Интересное погодное явление может наблюдаться, когда профиль температуры в атмосфере имеет инверсию (сплошная синяя линия на рисунке). Инверсия имеет место на высотах между 1 км и 2 км. В этих условиях падающий снег частично плавится в более теплом слое, а затем частично замерзает до того, как упадет на землю в виде града.  Предположим, что маленькая сферическая градинка почти полностью расплавляется в ходе падения в атмосферном слое между $h_A$ и $h_B$, где температура выше температуры плавления.
Какая доля массы капли воды замерзает прежде, чем капля достигнет земли?
Найдите, по возможности точнее, температуру капли на уровне земли, если нет инверсии и профиль температуры описывается пунктирной линией на высоте, ниже 2 км. Пренебрегайте испарением, конденсацией и изменением размеров капли. Считайте, что вода и лед обладают очень высокой теплопроводностью, а плотность атмосферы не изменяется с высотой. Считайте, что удельные теплоемкости воды и льда равны $c_w = 4.2~кДж/(кг\cdot К)$ и $c_i = 2.1~кДж/(кг\cdot К)$ соответственно. Удельная теплота плавления льда $L = 334~кДж/кг$.
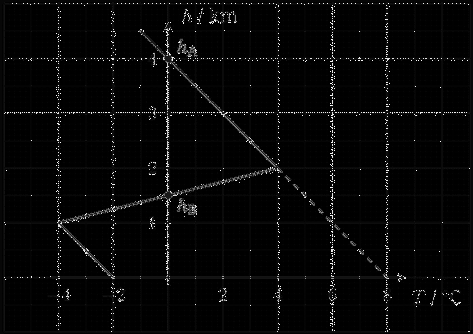
Какая доля массы капли воды замерзает прежде, чем капля достигнет земли?
Решение: Благодаря допущениям о постоянном размере градинки и постоянной плотности атмосферы, сила сопротивления приводит к постоянной скорости $v$ падения градинки в воздухе. Можно допустить, что температура градинки $T_d$ выше $h_A$ следует за профилем температуры атмосферы и остается постоянной и равной $T_0 = 0~^\circ\mathrm{C}$ в процессе плавления ниже данной высоты. Для небольших перепадов температуры $\Delta T = T-T_d$ поток тепла пропорционален этому перепаду $dQ/dt = k\Delta T$. Коэффициент $k$ зависит от геометрии градинки и ее скорости, а также от плотности воздуха. Так как они постоянны, то $k = \mathrm{const}$. В диапазоне высот от $h_A$ до $h_B$ скорость нагрева капли $$d Q=k\left(T-T_{0}\right) d t=-k\left(T-T_{0}\right) \frac{d h}{v}$$ Тепло, переданное градинке между $h_A$ и $h_B$ составляет $$Q=\frac{k A}{v}=m L$$ Здесь $A = 5.0~км~^\circ\mathrm{C}$ — площадь между кривой температуры и вертикальной осью в диапазоне от $h_A$ до $h_B$. Правая часть уравнения описывает тепло, необходимое для того, чтобы полностью расплавить градинку массой $m$. В области ниже $h_B$ жидкая градинка частично снова замерзает. В этом процессе температура опять постоянна. Массовая доля $\eta$ жидкости, замерзшей до достижения земли, снова может быть получена из площади $A' = 4.0~км~^\circ\mathrm{C}$ между кривой и осью высоты. $$Q^{\prime}=-\frac{k A^{\prime}}{v}=-\eta m L$$ Деление двух последних уравнений друг на друга дает массовую долю $$\eta=\frac{A^{\prime}}{A}=\frac{4}{5}=0.80$$
Ответ: $\eta=0.8$

Найдите, по возможности точнее, температуру капли на уровне земли, если нет инверсии и профиль температуры описывается пунктирной линией на высоте, ниже 2 км.
Решение: Если профиль температуры соответствует пунктирной линии, градинка полностью расплавится и поток тепла от атмосферы ее нагреет. Так как удельная теплота плавления гораздо больше удельной теплоемкости воды, умноженной на несколько градусов, температура жидкой градинки будет близко следовать за температурой атмосферы. Ее температура на поверхности земли будет поэтому близка к $8~^\circ\mathrm{C}$. Для лучшей оценки введем новую координату $$m c_w \frac{d T_{d}}{d t}=m c_w v \frac{d T_{d}}{d x}=k\left(T-T_{d}\right)$$ где температура атмосферы задается формулой $T(x)=T(x=0)+2.0~^\circ\mathrm{C}~км^{-1} x=T(x=0)+bx$. Для разницы $\Delta T = T-T_d$ между температурой атмосферы и температурой градинки имеем: $$\frac{d \Delta T}{d x}=b-\frac{d T_{d}}{d x}=b-\frac{k}{m c_w v} \Delta T$$ Решение данного дифференциального уравнения $$\Delta T=b x_{0}+\operatorname{const}\cdot\exp \left(-\frac{x}{x_{0}}\right)$$ Здесь $x_0=mc_w v/k$. Из уравнения части A: $mv/k=A/L$, так что $x_0=\cfrac{c_w}{L} A\approx 0.063~км$. Поэтому экспонентой в последнем уравнении можно пренебречь на уровне земли (константа близка к $4~^\circ\mathrm{C}$) и мы приходим к разности температур градинки и атмосферы на уровне земли $$\Delta T\approx 0.13~^\circ\mathrm{C} \implies T_d\approx 7.9~^\circ\mathrm{C}.$$ Другое явление, которое эффективно смещает температуру атмосферы, каковой ее ощущает градинка, связано с вязкой диссипацией. Его можно оценить, если приравнять потерю потенциальной энергии шарика $mgv$ к тепловому потоку, уносимому обтекающим воздухом $k\Delta T^*$. Это дает $\Delta T^*\sim mgv/k=gA/L=0.17~^\circ\mathrm{C}$. Если учесть обе поправки, температура градинки перед падением на землю опять составит $T_d\approx 8~^\circ\mathrm{C}$.
Ответ: $T_d\approx 8.0~^\circ\mathrm{C}$
Темы:
T, Термодинамика, Явления переноса, Теплопроводность, 2019, Европейские